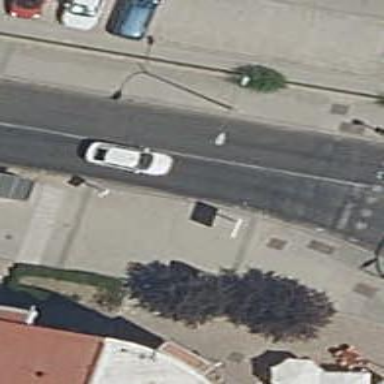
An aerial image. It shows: Road crossing with traffic signals.